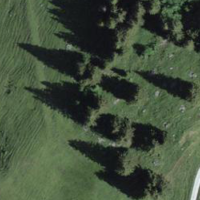
EUNIS habitat code: 23
Species observed at this site:
Macroglossum stellatarum